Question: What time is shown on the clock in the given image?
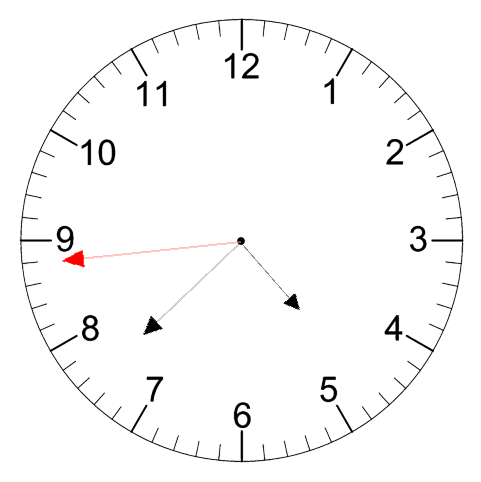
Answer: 04:37:44